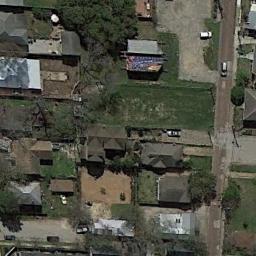
Label: residential